Question: Count the number of objects in the diagram.
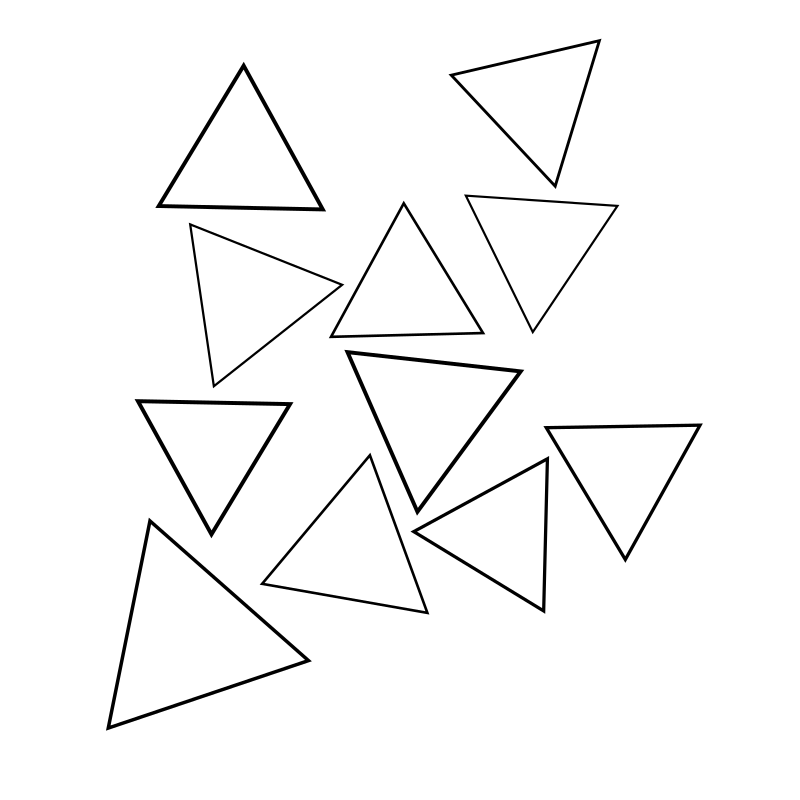
Answer: 11